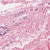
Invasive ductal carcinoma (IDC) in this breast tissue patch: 0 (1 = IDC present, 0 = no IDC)